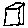
Label: square